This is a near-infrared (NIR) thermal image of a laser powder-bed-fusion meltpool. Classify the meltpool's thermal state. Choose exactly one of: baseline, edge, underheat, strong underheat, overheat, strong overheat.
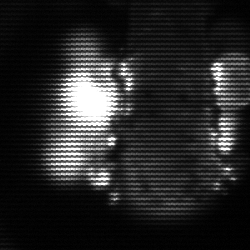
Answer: strong underheat